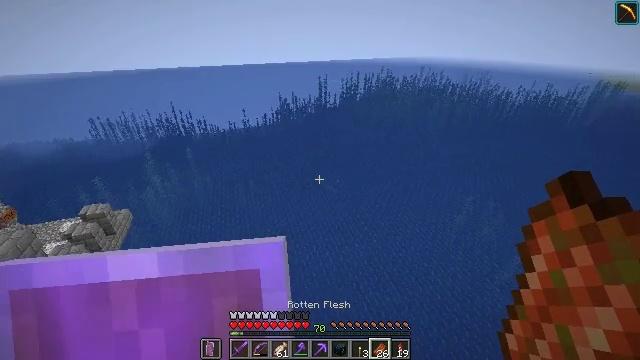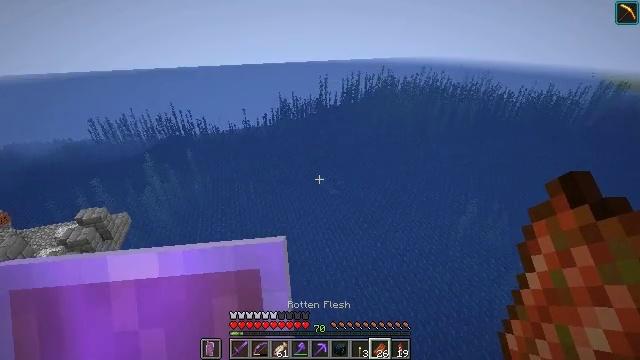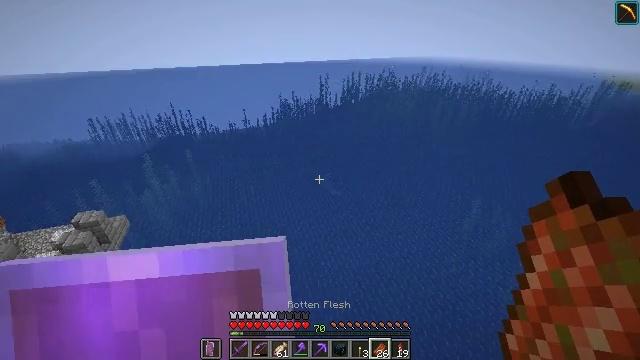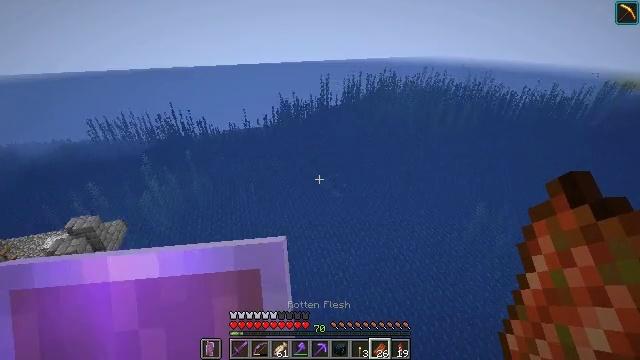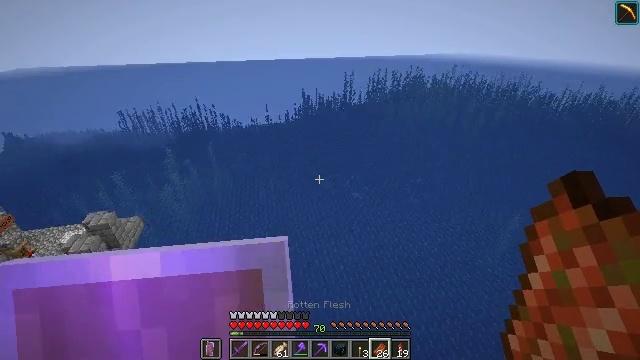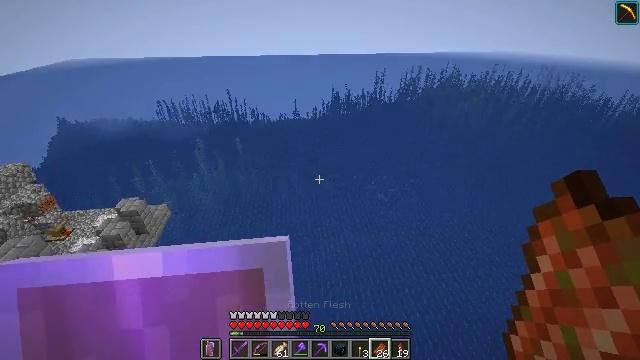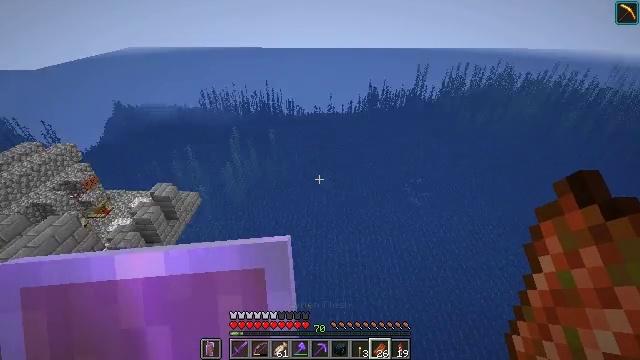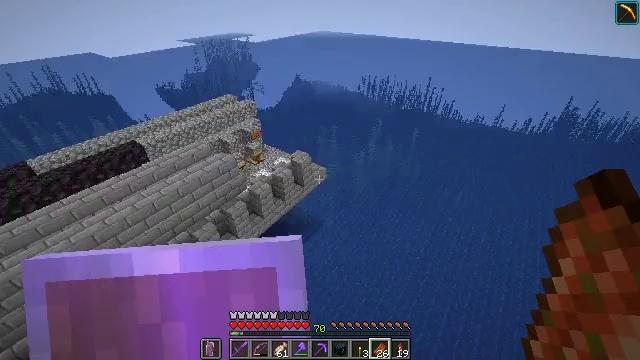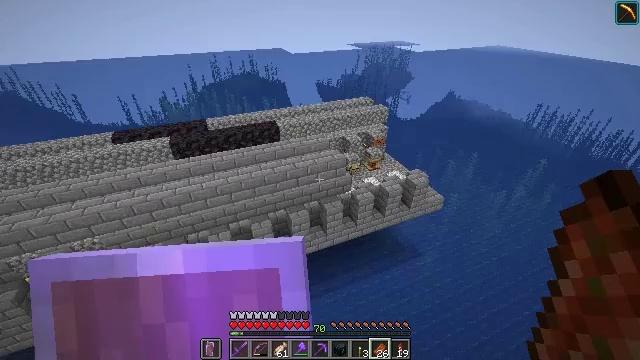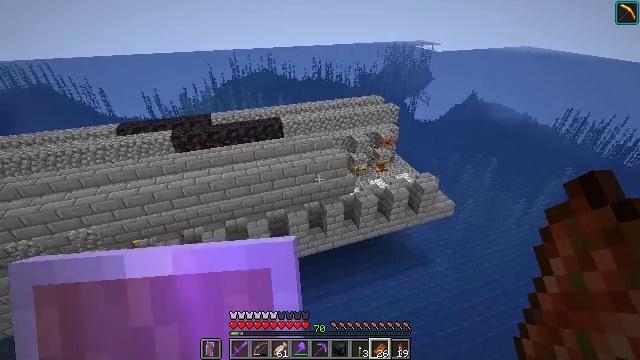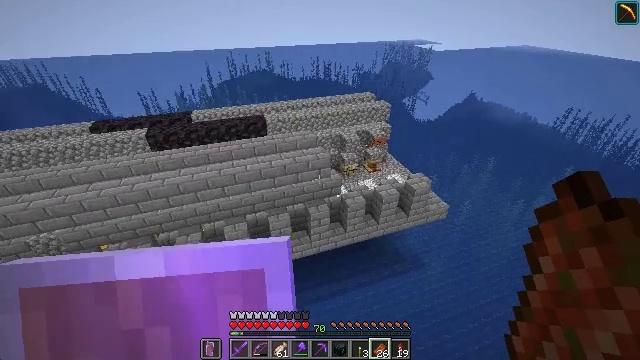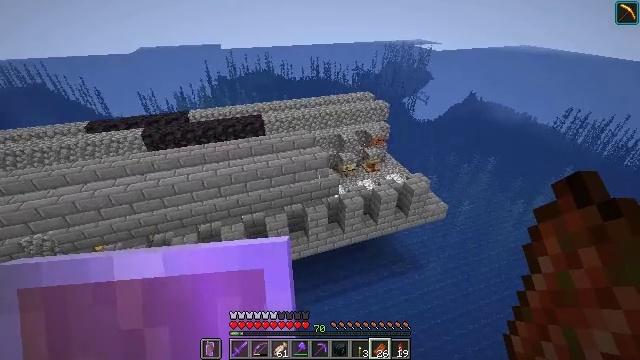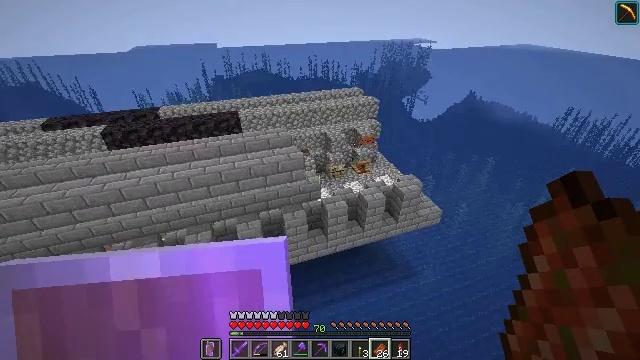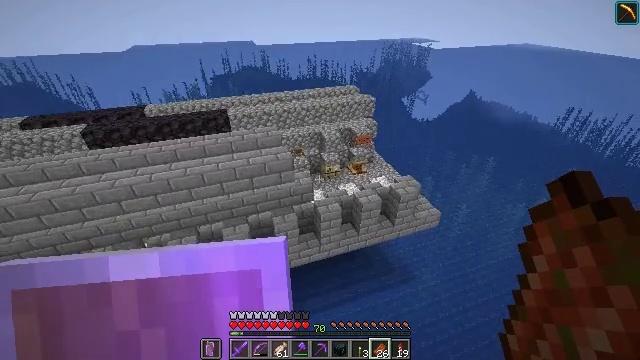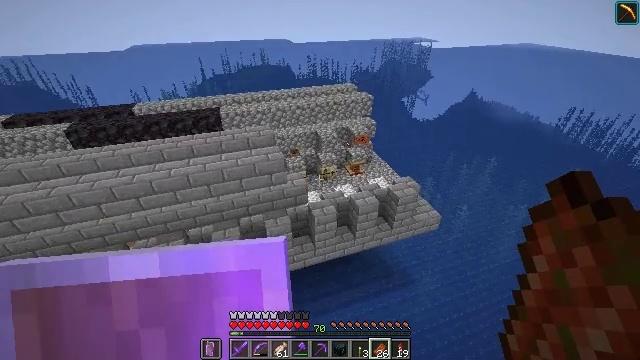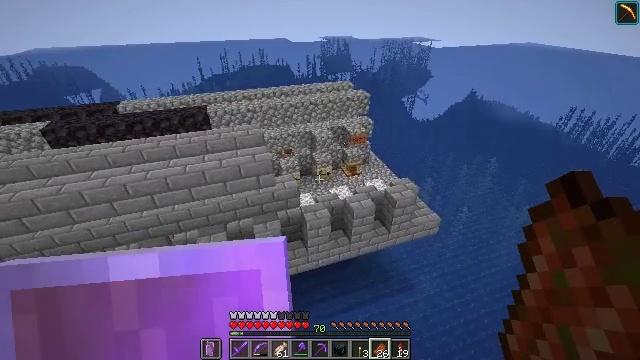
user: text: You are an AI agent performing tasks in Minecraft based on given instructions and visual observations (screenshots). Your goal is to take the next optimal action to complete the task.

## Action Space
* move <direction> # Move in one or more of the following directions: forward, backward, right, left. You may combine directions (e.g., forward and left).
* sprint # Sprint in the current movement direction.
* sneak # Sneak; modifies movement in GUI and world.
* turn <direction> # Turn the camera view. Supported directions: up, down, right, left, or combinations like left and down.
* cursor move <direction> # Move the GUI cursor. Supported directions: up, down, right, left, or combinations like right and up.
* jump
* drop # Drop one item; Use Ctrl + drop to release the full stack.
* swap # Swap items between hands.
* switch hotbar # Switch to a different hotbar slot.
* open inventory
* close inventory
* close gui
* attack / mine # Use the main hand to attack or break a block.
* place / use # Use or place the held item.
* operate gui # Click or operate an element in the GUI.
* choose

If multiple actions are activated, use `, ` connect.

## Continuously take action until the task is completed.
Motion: motion action
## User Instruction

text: craft item air
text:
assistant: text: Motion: no_op
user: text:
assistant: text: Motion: no_op
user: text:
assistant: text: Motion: no_op
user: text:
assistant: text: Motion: turn left
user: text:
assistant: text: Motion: turn left
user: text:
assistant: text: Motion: turn left and down
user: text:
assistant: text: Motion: turn left and down
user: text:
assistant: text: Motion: turn left and up
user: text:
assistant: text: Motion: turn left
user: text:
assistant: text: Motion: no_op
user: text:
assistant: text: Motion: no_op
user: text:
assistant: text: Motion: no_op
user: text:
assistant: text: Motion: no_op
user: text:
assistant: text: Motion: no_op
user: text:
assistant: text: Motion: no_op
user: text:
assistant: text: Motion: no_op
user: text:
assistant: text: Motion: no_op
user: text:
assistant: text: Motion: no_op
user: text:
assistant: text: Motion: turn left
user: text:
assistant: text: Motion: turn left and up
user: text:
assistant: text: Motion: turn left and up
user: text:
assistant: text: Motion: turn left
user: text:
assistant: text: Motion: turn left
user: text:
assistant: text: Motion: turn left
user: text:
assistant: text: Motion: turn left
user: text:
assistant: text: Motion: turn left
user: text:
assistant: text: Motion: turn left
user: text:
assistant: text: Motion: turn left and up
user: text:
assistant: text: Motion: turn left and up
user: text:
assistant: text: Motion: turn left and up